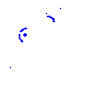
Particle: proton